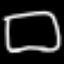
Label: square